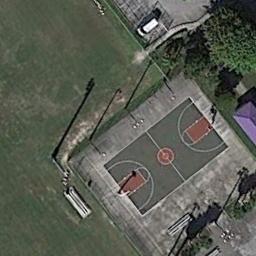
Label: basketball_court